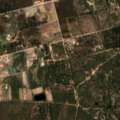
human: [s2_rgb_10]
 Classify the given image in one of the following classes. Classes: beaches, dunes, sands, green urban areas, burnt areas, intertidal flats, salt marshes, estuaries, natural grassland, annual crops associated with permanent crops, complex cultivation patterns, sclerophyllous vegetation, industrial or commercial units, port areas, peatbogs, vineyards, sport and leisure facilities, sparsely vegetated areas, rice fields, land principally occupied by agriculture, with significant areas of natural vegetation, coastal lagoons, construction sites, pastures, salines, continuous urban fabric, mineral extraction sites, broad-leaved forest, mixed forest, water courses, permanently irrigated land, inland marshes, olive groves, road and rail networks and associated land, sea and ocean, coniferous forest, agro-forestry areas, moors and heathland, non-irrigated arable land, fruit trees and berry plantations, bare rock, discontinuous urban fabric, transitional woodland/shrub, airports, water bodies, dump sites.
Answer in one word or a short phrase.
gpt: continuous urban fabric